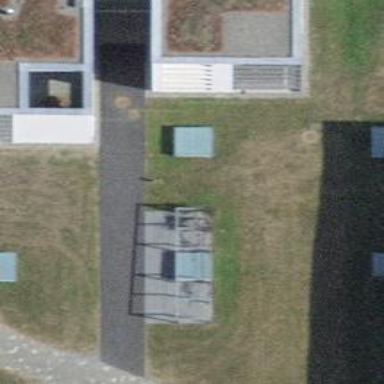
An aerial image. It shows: Bicycle parking facility.